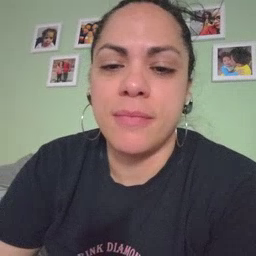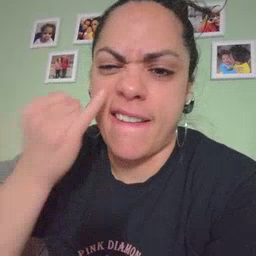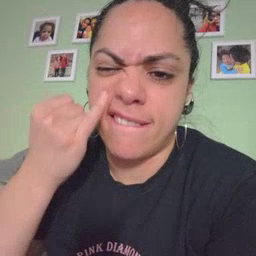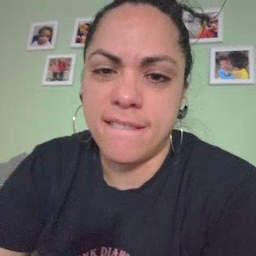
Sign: if